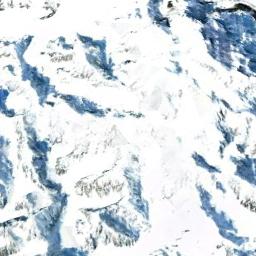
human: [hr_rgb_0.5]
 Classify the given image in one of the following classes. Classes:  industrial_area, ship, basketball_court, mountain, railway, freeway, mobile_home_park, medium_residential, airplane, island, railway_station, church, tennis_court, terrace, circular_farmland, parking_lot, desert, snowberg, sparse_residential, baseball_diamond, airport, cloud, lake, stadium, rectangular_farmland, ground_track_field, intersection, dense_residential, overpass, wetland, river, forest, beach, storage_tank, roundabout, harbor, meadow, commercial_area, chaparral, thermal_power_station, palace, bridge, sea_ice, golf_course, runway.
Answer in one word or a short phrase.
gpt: snowberg